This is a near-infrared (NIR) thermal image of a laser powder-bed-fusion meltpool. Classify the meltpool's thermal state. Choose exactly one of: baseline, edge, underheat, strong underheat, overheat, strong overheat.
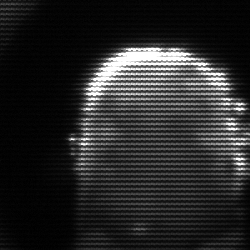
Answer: baseline